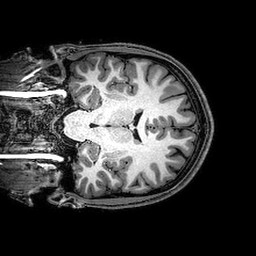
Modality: T1w
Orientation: coronal
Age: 21
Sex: male
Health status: healthy
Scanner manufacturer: philips
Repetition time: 0.008162 s
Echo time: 0.00374 s